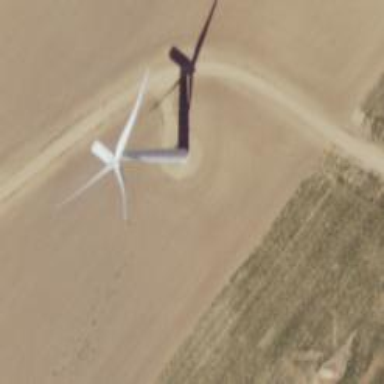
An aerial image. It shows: Wind generator powered by wind. The generator type is horizontal axis and it uses wind turbines.